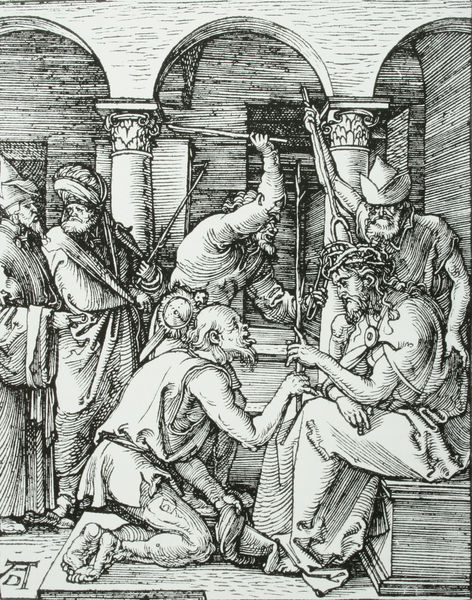
Titel: Kleine Passion - Die Dornenkrönung
Künstler: Albrecht Dürer
Standort: viele Standorte
Institution: Seriendruck
Schlagwörter: dunkel, gott, gruppe, hand, kampf, körper, mann, schatten, umhang, menschen, sitzen, finger, hell, hut, hüte, licht, männer, profil, schwarz, säule, säulen, weiss, zeichen, zeichnung, gebäude, herren, hochformat, alt, bart, bärte, kappe, mütze, richter, architektur, arm, bibel, falten, stehen, ärmel, hände, innenraum, signatur, kirche, boden, gewand, haare, mantel, reich, gewänder, krone, locken, renaissance, bauern, stock, beine, kopfbedeckung, füße, holzschnitt, schrift, sitz, bogen, man, ernte, weizen, ähre, grafik, hof, bank, saal, rundbogen, gewalt, könig, soldaten, glatze, stufe, faltenwurf, ad, knie, striche, halle, bögen, fussboden, barfuss, innenhof, truhe, gewölbe, buch, fuss, kreuz, palast, knechte, traum, druck, schnitt, schwarzweiss, initialen, monogramm, schraffur, holzstich, radierung, stich, häscher, schwert, knien, schläge, stöcke, schraffiert, kiste, arkaden, kapitelle, stäbe, christus, jesus, jesus christus, wweiss, ionisch, leiden, zunge, kniend, wams, rundbögen, dornen, knieen, segnen, rechteckig, fingerzeig, bettler, tempel, speere, dürer, verehrung, jünger, david, kupferstich, anbetung, bitte, turban, schlagen, petrus, dornenkrone, bedrohen, pfeile, dornenkranz, szepter, würde, ägypten, korintisch, korinthische kapitelle, verspottung, albrecht, albrecht dürer, zeigegestus, folter, passion, fiebel, leidenswerkzeuge, schmerzensmann, wesir, schristus, pharao, geisselung, jesue, weissagung, schergen, geiselung, ecce homo, zustechen, mistgabel, hohepriester, meisterstich, hiebe, pharisäer, holzschnitt passion, bosheit, bögenknien, deutung, dornenkorne, dreschflegel, druckblatt, rausstrecken, schinderknechte, traumdeutung, korinthische säulen, dornkrone, verhör, kompositkapitel